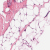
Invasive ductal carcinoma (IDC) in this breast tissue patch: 0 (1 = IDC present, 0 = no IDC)